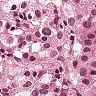
Metastatic tissue present: yes